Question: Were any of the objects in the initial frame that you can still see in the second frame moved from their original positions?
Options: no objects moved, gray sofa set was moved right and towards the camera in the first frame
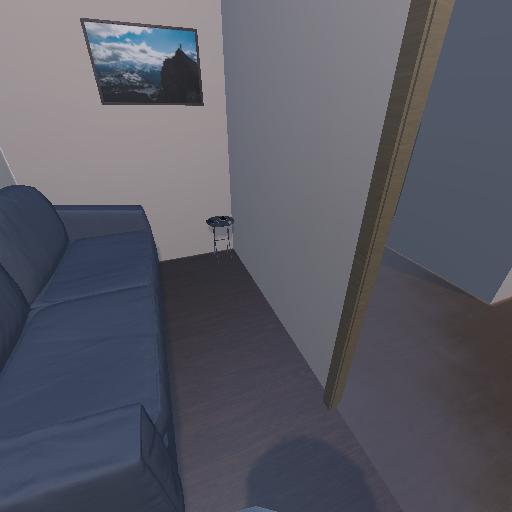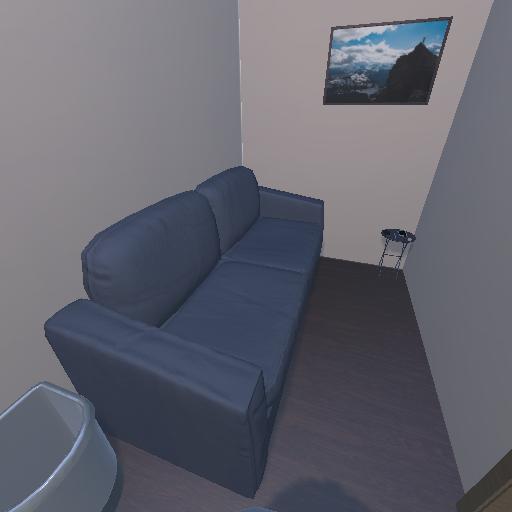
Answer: no objects moved